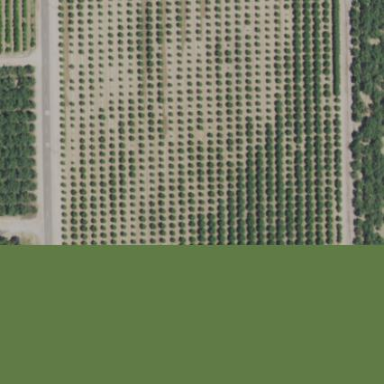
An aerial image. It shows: Orchard filled with almond trees.